Question: In the ETL pentaho I would like to output my data in a dynamic "table output".
I am using the variable 'pil016_ext_wxxx' which I entered in "table output" --> "target table"
I obtain an error as if he did not detect the data I input. (While it works if I just execute an SQL statement in the transformation with this variable)
> 2018/10/29 17:56:25 - pil016.pil016_ext_wxxx_temp 2.0 - The tablename
is not defined (empty)

Do you know if it is possible to output data in a dynamic table in pentaho ?
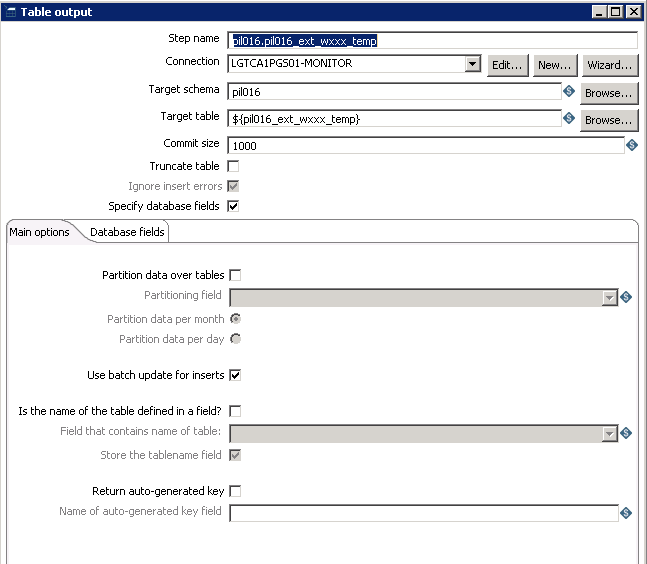
Answer: Your are looking for the 'Metadata Injection' step, <URL>.
Your case is covered by <URL>.